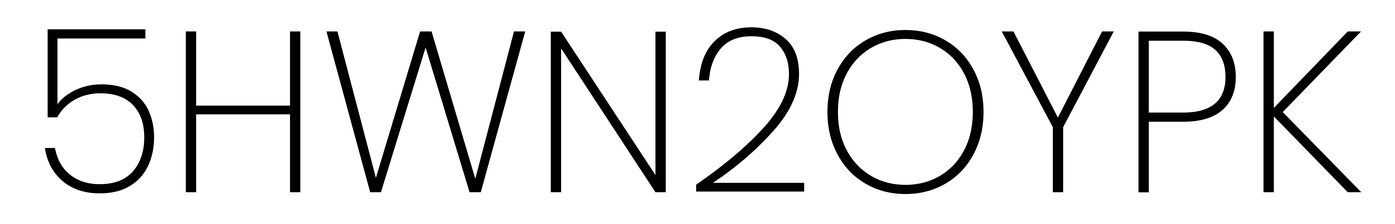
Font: Poppins-ExtraLight